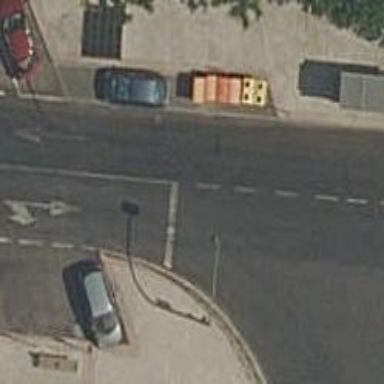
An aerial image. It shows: Road with traffic signals.